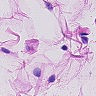
Metastatic tissue present: no